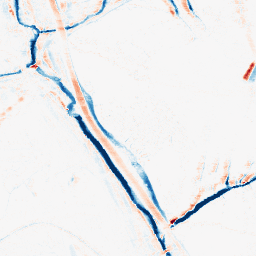
Category: morphological
Decomposition family: morphological_ellipse
Decomposition parameters: operation: average
width: 5
height: 10
Upsampling method: sinc_hamming
Upsampling parameters: scale: 4
kernel_size: 16
Upsampling scale: 4